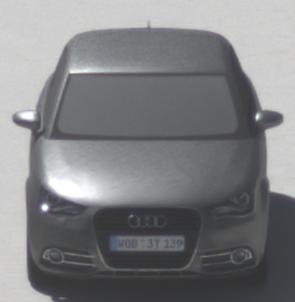
Make: Audi
Model: A1 Sportback 1.2 TFSI
Detailed model: A1 (8X) Sportback
Model produced from: 2012/03
Model produced until: 2014/11
Doors: 5
Color: gray
Road condition: dry road
Daytime: midday
Contrast: high contrast